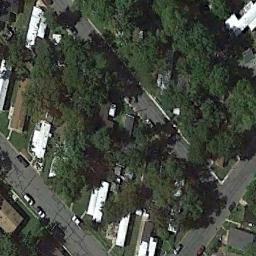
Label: mobile_home_park